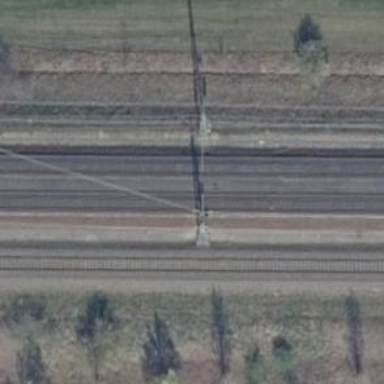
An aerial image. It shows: Railway signal with block marker for train protection. There is catenary mast nearby.